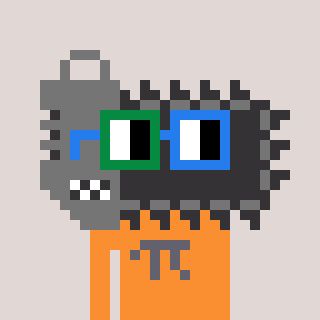
a pixel art character with square green and blue glasses, a chainsaw-shaped head and a orange-colored body on a warm background